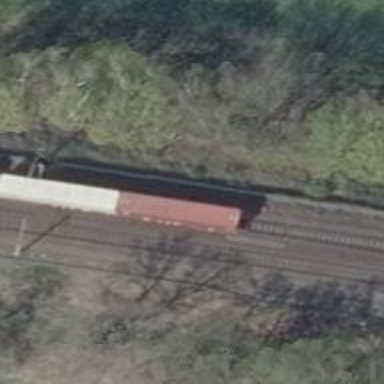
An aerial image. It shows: Railway with electrified contact lines running along embankment.